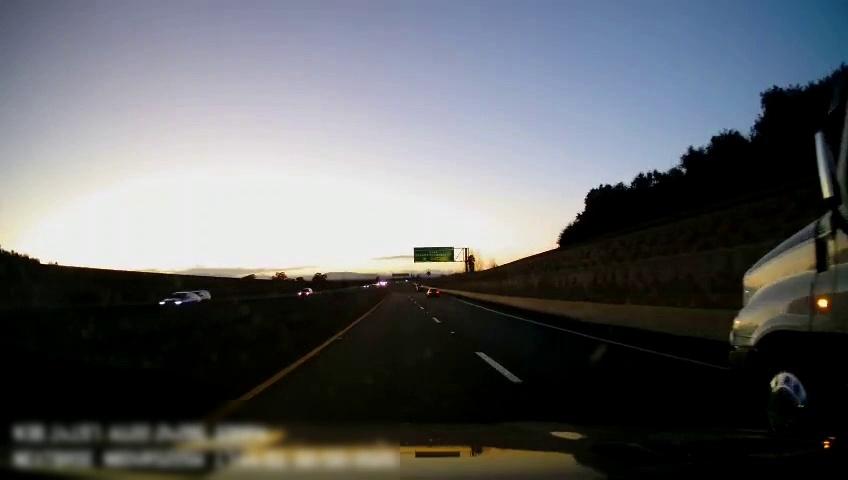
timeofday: Dusk/Dawn/Twilight
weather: Sunny
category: Drivable Space
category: Vehicles | Car
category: Vehicles | Truck
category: Vehicles | SUV
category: Vehicles | Car
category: Vehicles | SUV
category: Lanes | Alternate Lane
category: Lanes | Alternate Lane
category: Lanes | Alternate Lane
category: Traffic | Signs